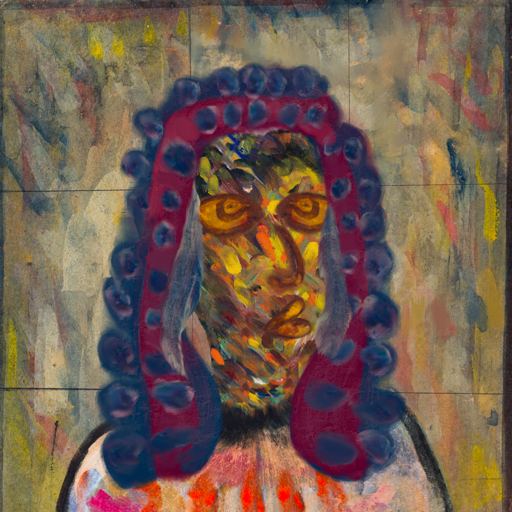
Background: GypsyMother, Head And Neck Side: An_Impression, Face Side: Comrade, Bust: Childish, Hair Side: Hill_Girl, Head Accessory: Blank, Second Necklace: Blank, Necklace: Blank, Baby: Blank